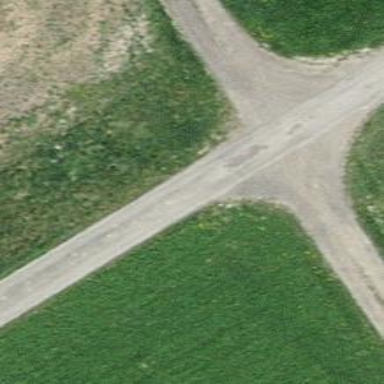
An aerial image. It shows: Unclassified road with asphalt surface passing through agricultural land.